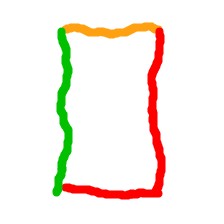
Shape: rectangle